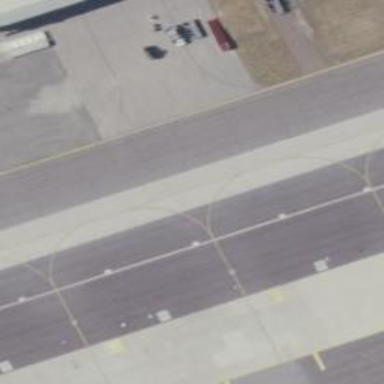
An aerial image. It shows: View of taxiway at the airport.